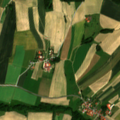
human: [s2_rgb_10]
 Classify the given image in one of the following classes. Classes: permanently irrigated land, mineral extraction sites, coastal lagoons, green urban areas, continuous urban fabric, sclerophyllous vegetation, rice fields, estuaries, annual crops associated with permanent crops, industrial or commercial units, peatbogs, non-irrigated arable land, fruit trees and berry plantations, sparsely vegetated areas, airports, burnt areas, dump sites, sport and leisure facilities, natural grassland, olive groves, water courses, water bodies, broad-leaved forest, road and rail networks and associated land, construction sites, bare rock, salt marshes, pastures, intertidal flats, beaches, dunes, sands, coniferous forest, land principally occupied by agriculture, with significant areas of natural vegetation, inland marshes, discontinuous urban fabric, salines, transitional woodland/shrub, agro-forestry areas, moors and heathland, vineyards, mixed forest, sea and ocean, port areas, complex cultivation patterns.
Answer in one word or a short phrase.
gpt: non-irrigated arable land, complex cultivation patterns, land principally occupied by agriculture, with significant areas of natural vegetation, coniferous forest